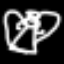
Label: angel